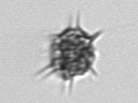
Label: Dictyocha